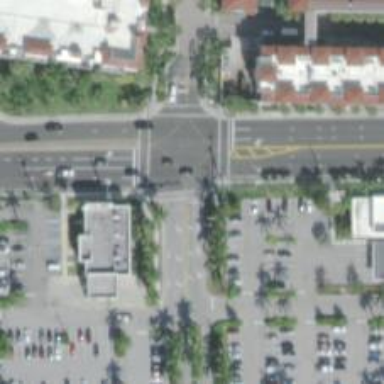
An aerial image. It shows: Uncontrolled crossing on footway.